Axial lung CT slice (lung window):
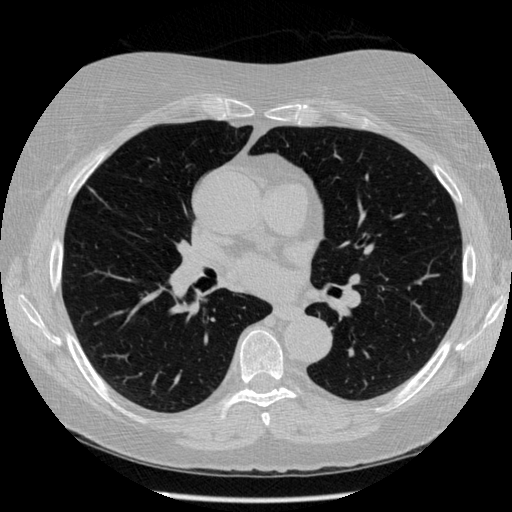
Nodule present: no